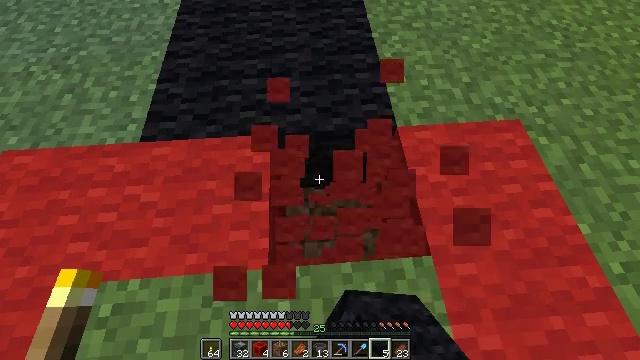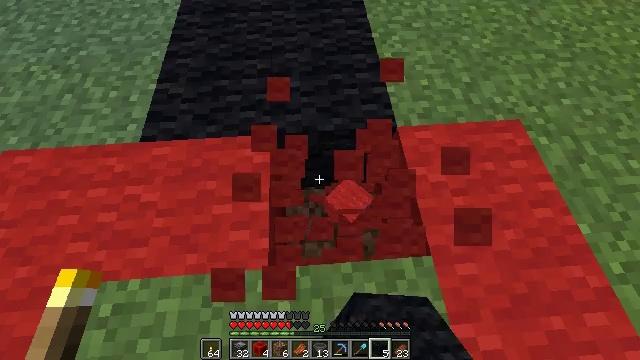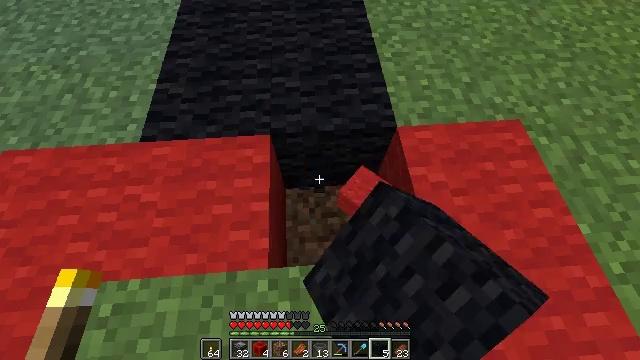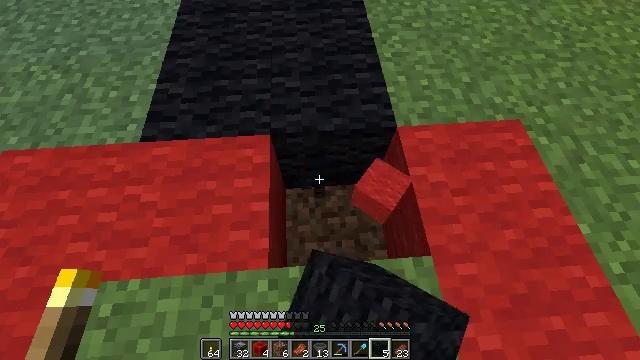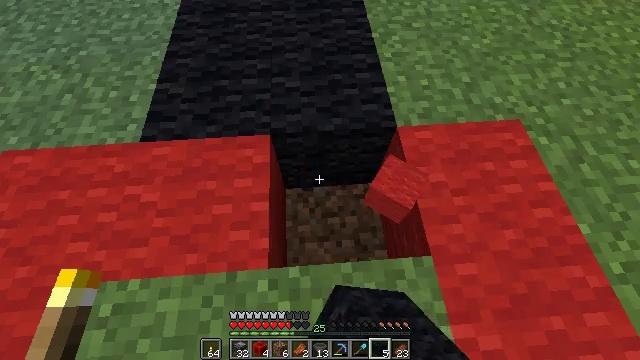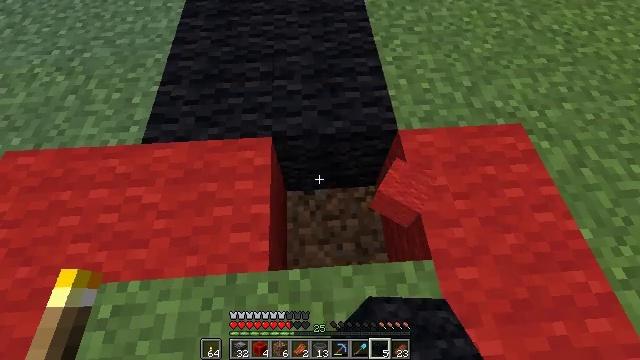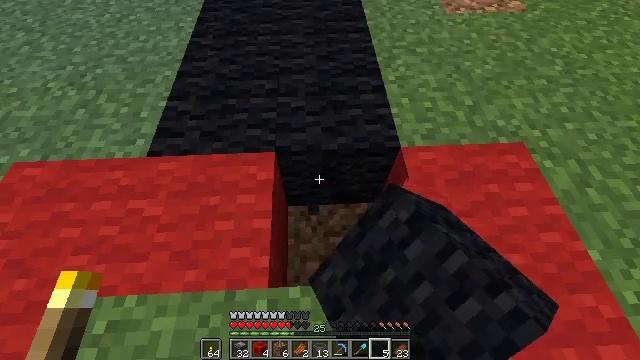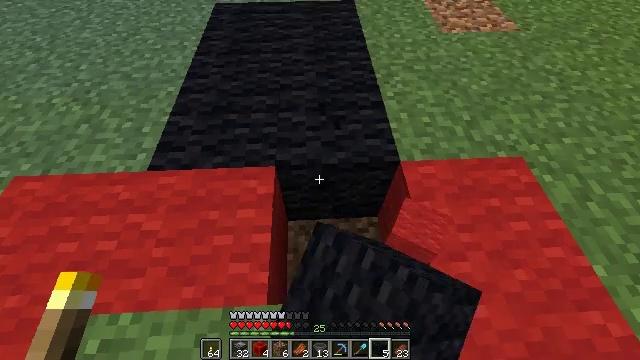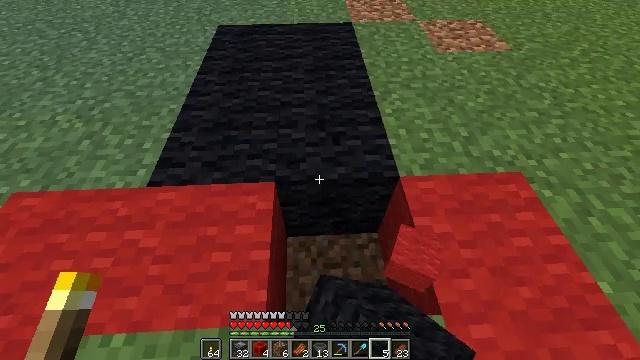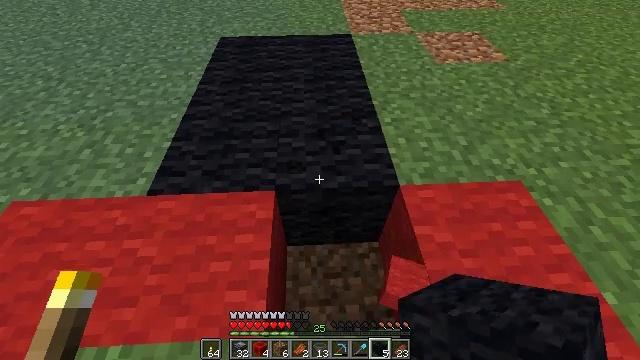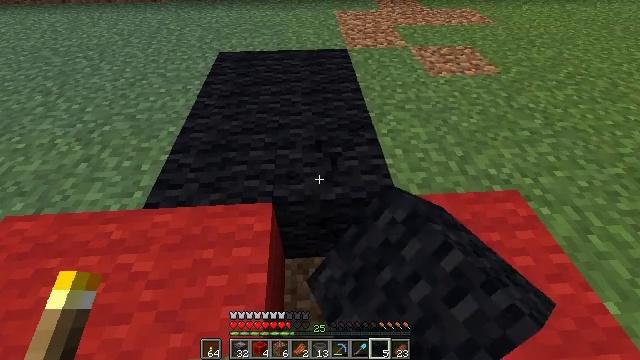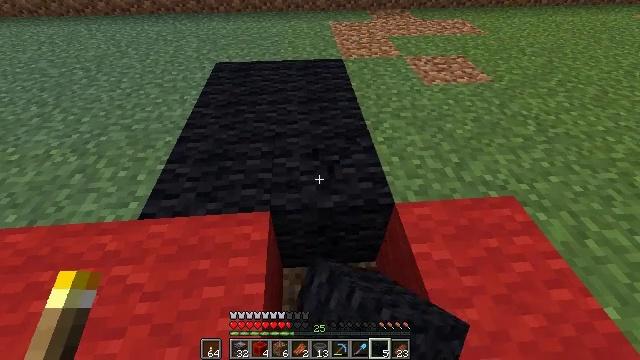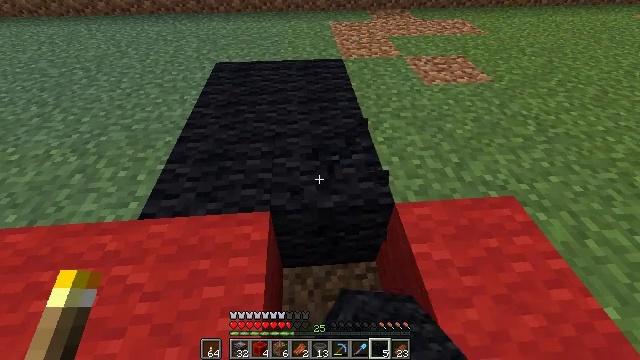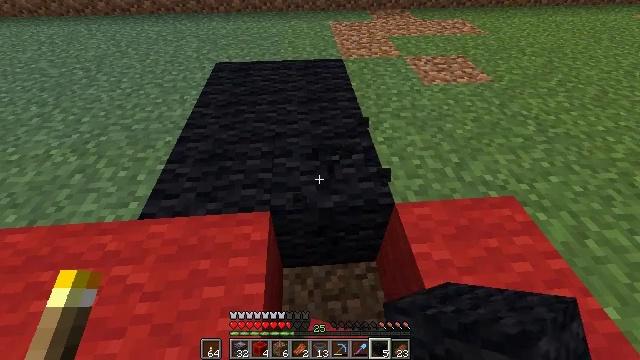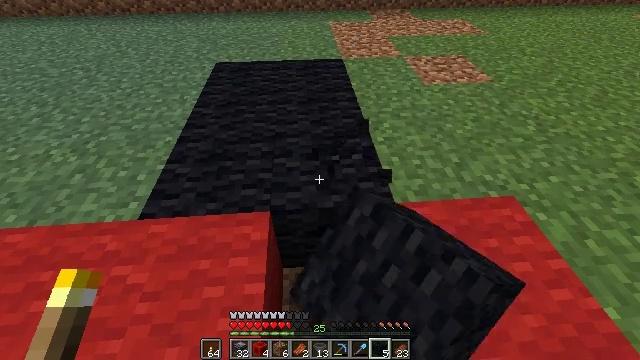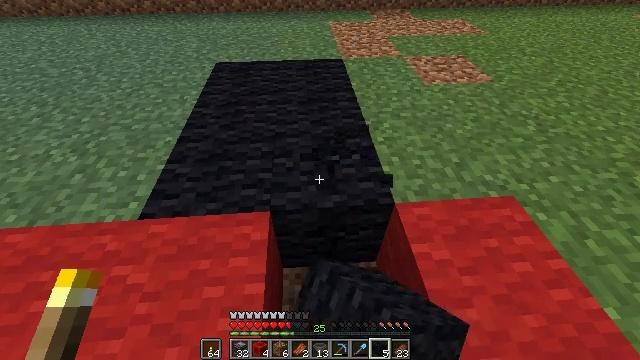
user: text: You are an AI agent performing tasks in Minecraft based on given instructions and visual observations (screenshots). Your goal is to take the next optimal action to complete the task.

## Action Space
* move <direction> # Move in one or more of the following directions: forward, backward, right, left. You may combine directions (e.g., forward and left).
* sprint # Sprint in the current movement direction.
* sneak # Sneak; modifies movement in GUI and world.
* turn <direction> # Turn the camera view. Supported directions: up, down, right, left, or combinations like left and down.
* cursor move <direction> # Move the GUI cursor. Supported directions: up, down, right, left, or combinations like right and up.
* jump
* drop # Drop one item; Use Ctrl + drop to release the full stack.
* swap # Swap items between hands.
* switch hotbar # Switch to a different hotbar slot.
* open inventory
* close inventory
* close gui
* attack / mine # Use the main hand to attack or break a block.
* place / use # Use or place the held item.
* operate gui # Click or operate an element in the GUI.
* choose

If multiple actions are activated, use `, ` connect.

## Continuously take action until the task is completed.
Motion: motion action
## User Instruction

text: Break the black wool to collect it.
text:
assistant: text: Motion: attack / mine
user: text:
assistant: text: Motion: attack / mine
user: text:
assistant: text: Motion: attack / mine
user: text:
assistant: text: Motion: attack / mine
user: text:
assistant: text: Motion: attack / mine
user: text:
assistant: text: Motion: turn left and up, attack / mine
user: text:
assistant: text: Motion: turn up, attack / mine
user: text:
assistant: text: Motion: turn up, attack / mine
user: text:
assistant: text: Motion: turn up, attack / mine
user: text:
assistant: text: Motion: turn up, attack / mine
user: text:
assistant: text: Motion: turn up, attack / mine
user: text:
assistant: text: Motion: attack / mine
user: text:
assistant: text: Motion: attack / mine
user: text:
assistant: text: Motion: attack / mine
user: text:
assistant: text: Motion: attack / mine
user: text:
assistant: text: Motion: attack / mine
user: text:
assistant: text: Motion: attack / mine
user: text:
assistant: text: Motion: attack / mine
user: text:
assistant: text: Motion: attack / mine
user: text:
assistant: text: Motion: attack / mine
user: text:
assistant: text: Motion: attack / mine
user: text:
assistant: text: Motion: attack / mine
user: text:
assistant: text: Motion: attack / mine
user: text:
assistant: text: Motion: attack / mine
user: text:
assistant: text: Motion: attack / mine
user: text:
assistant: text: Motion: attack / mine
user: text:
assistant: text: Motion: attack / mine
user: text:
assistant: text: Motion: attack / mine
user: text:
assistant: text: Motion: attack / mine
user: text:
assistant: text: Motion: attack / mine